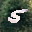
Label: 5